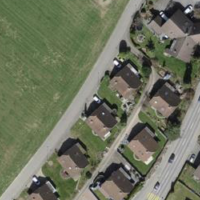
EUNIS habitat code: 54
Species observed at this site:
Plantago major